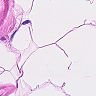
Metastatic tissue present: no